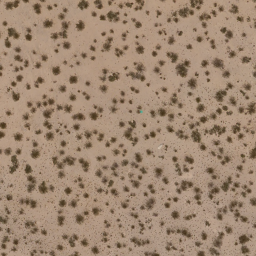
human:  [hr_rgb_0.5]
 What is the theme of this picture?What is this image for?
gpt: chaparral